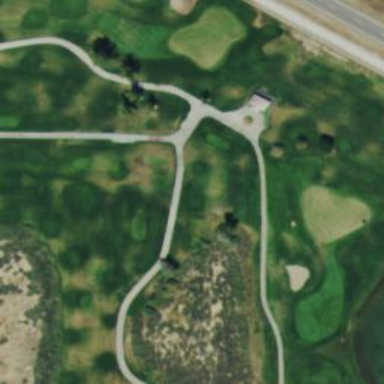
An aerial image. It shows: Golf tee.